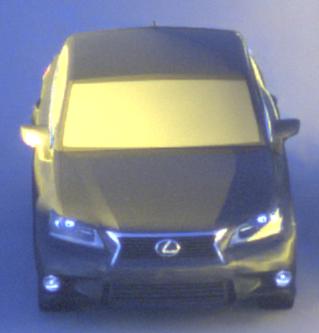
Make: Lexus
Model: GS 250
Detailed model: GS (L10)
Model produced from: 2012/06
Model produced until: 2013/12
Doors: 4
Color: gray
Road condition: dry road
Daytime: sunrise or sunset
Contrast: high contrast